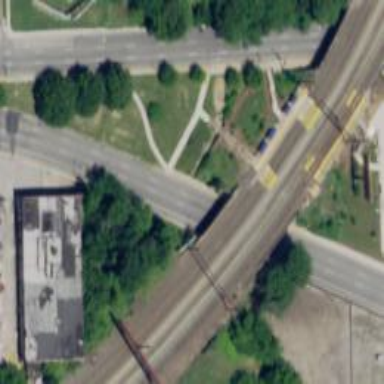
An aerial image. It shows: Bridge with electrified railway tracks featuring contact line.